Brain MRI, t2w sequence, axial 2D slice.
Patient: age 36, sex F, weight 95 kg, height 1.95 m
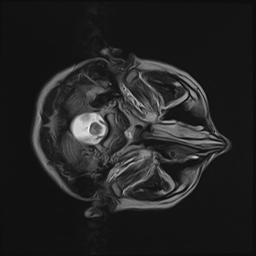